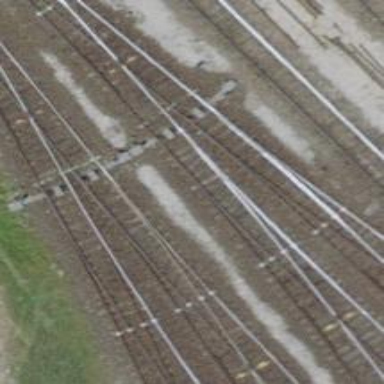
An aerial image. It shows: Railway switch.